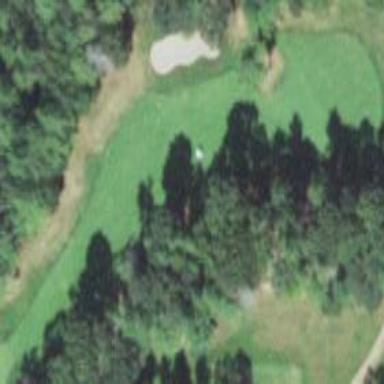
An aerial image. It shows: Golf fairway surrounded by grass.